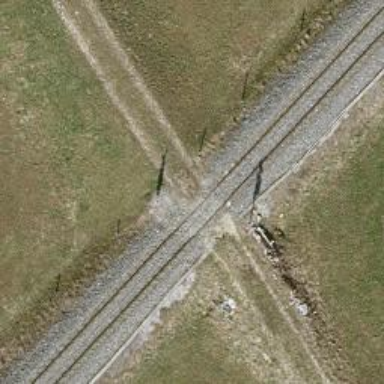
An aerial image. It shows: Level crossing along the railway.